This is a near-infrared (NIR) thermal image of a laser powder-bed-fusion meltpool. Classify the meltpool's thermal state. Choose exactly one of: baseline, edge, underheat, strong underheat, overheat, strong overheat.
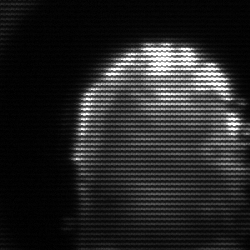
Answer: baseline